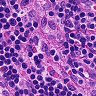
Metastatic tissue present: no